Question: I'd like to sum up some data within the current month but only until the current date.
The sheet looks something like this:

So there are 2 things to consider:
- I'd like to not use the static formula '=SUM(B32:B59)' to sum up all values from february but rather have some kind of dynamic formula which automatically sets the ranges of the 'SUM' to the first & last date of the month in which the sum formula "resides".- The end of the sum range should be constrained to not exceed the current date
Is this possible at all and if so, how?
Thanks
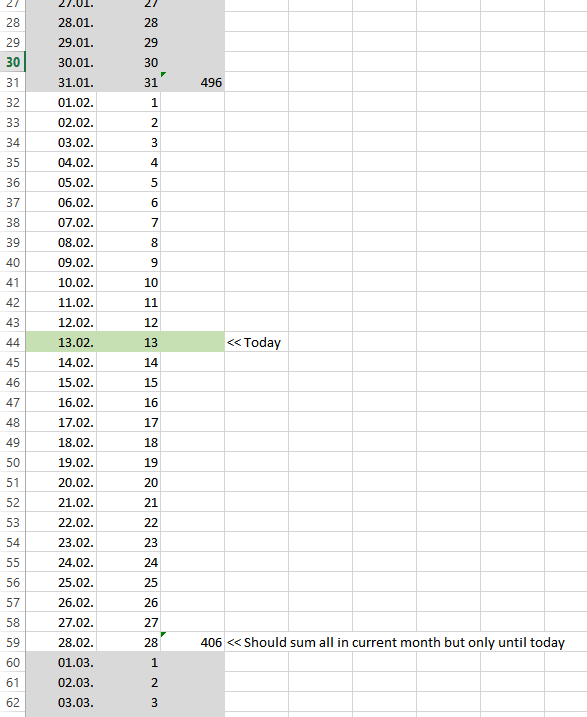
Answer: You could also do it with a non-array formula in C59:-
'''
=SUMIFS(B:B,A:A,">="&DATE(YEAR(A59),MONTH(A59),1),A:A,"<="&A59,A:A,"<="&TODAY())
'''
assuming that the first column contains a date.